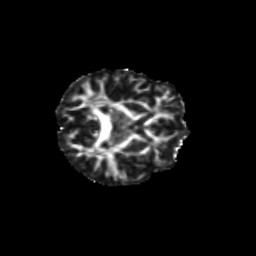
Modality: FA
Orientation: axial
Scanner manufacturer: siemens
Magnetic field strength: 3 T
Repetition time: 9.2 s
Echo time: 0.084 s